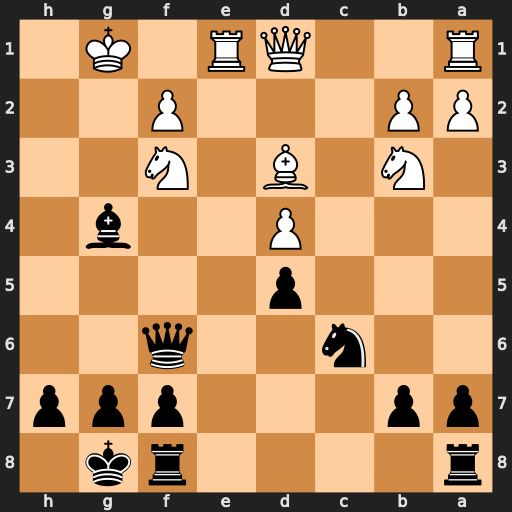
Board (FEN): r4rk1/pp3ppp/2n2q2/3p4/3P2b1/1N1B1N2/PP3P2/R2QR1K1
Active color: b
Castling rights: -
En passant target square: -
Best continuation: Bxf3 Qxf3 Qxf3